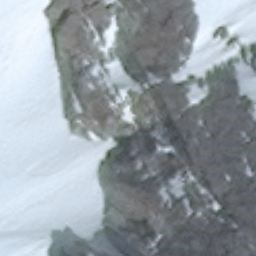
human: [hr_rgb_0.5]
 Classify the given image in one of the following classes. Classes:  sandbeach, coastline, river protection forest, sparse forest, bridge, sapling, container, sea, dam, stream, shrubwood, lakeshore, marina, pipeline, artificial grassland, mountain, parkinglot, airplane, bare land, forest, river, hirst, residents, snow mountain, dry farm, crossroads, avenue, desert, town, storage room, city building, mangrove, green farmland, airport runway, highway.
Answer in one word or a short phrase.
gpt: snow mountain